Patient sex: M
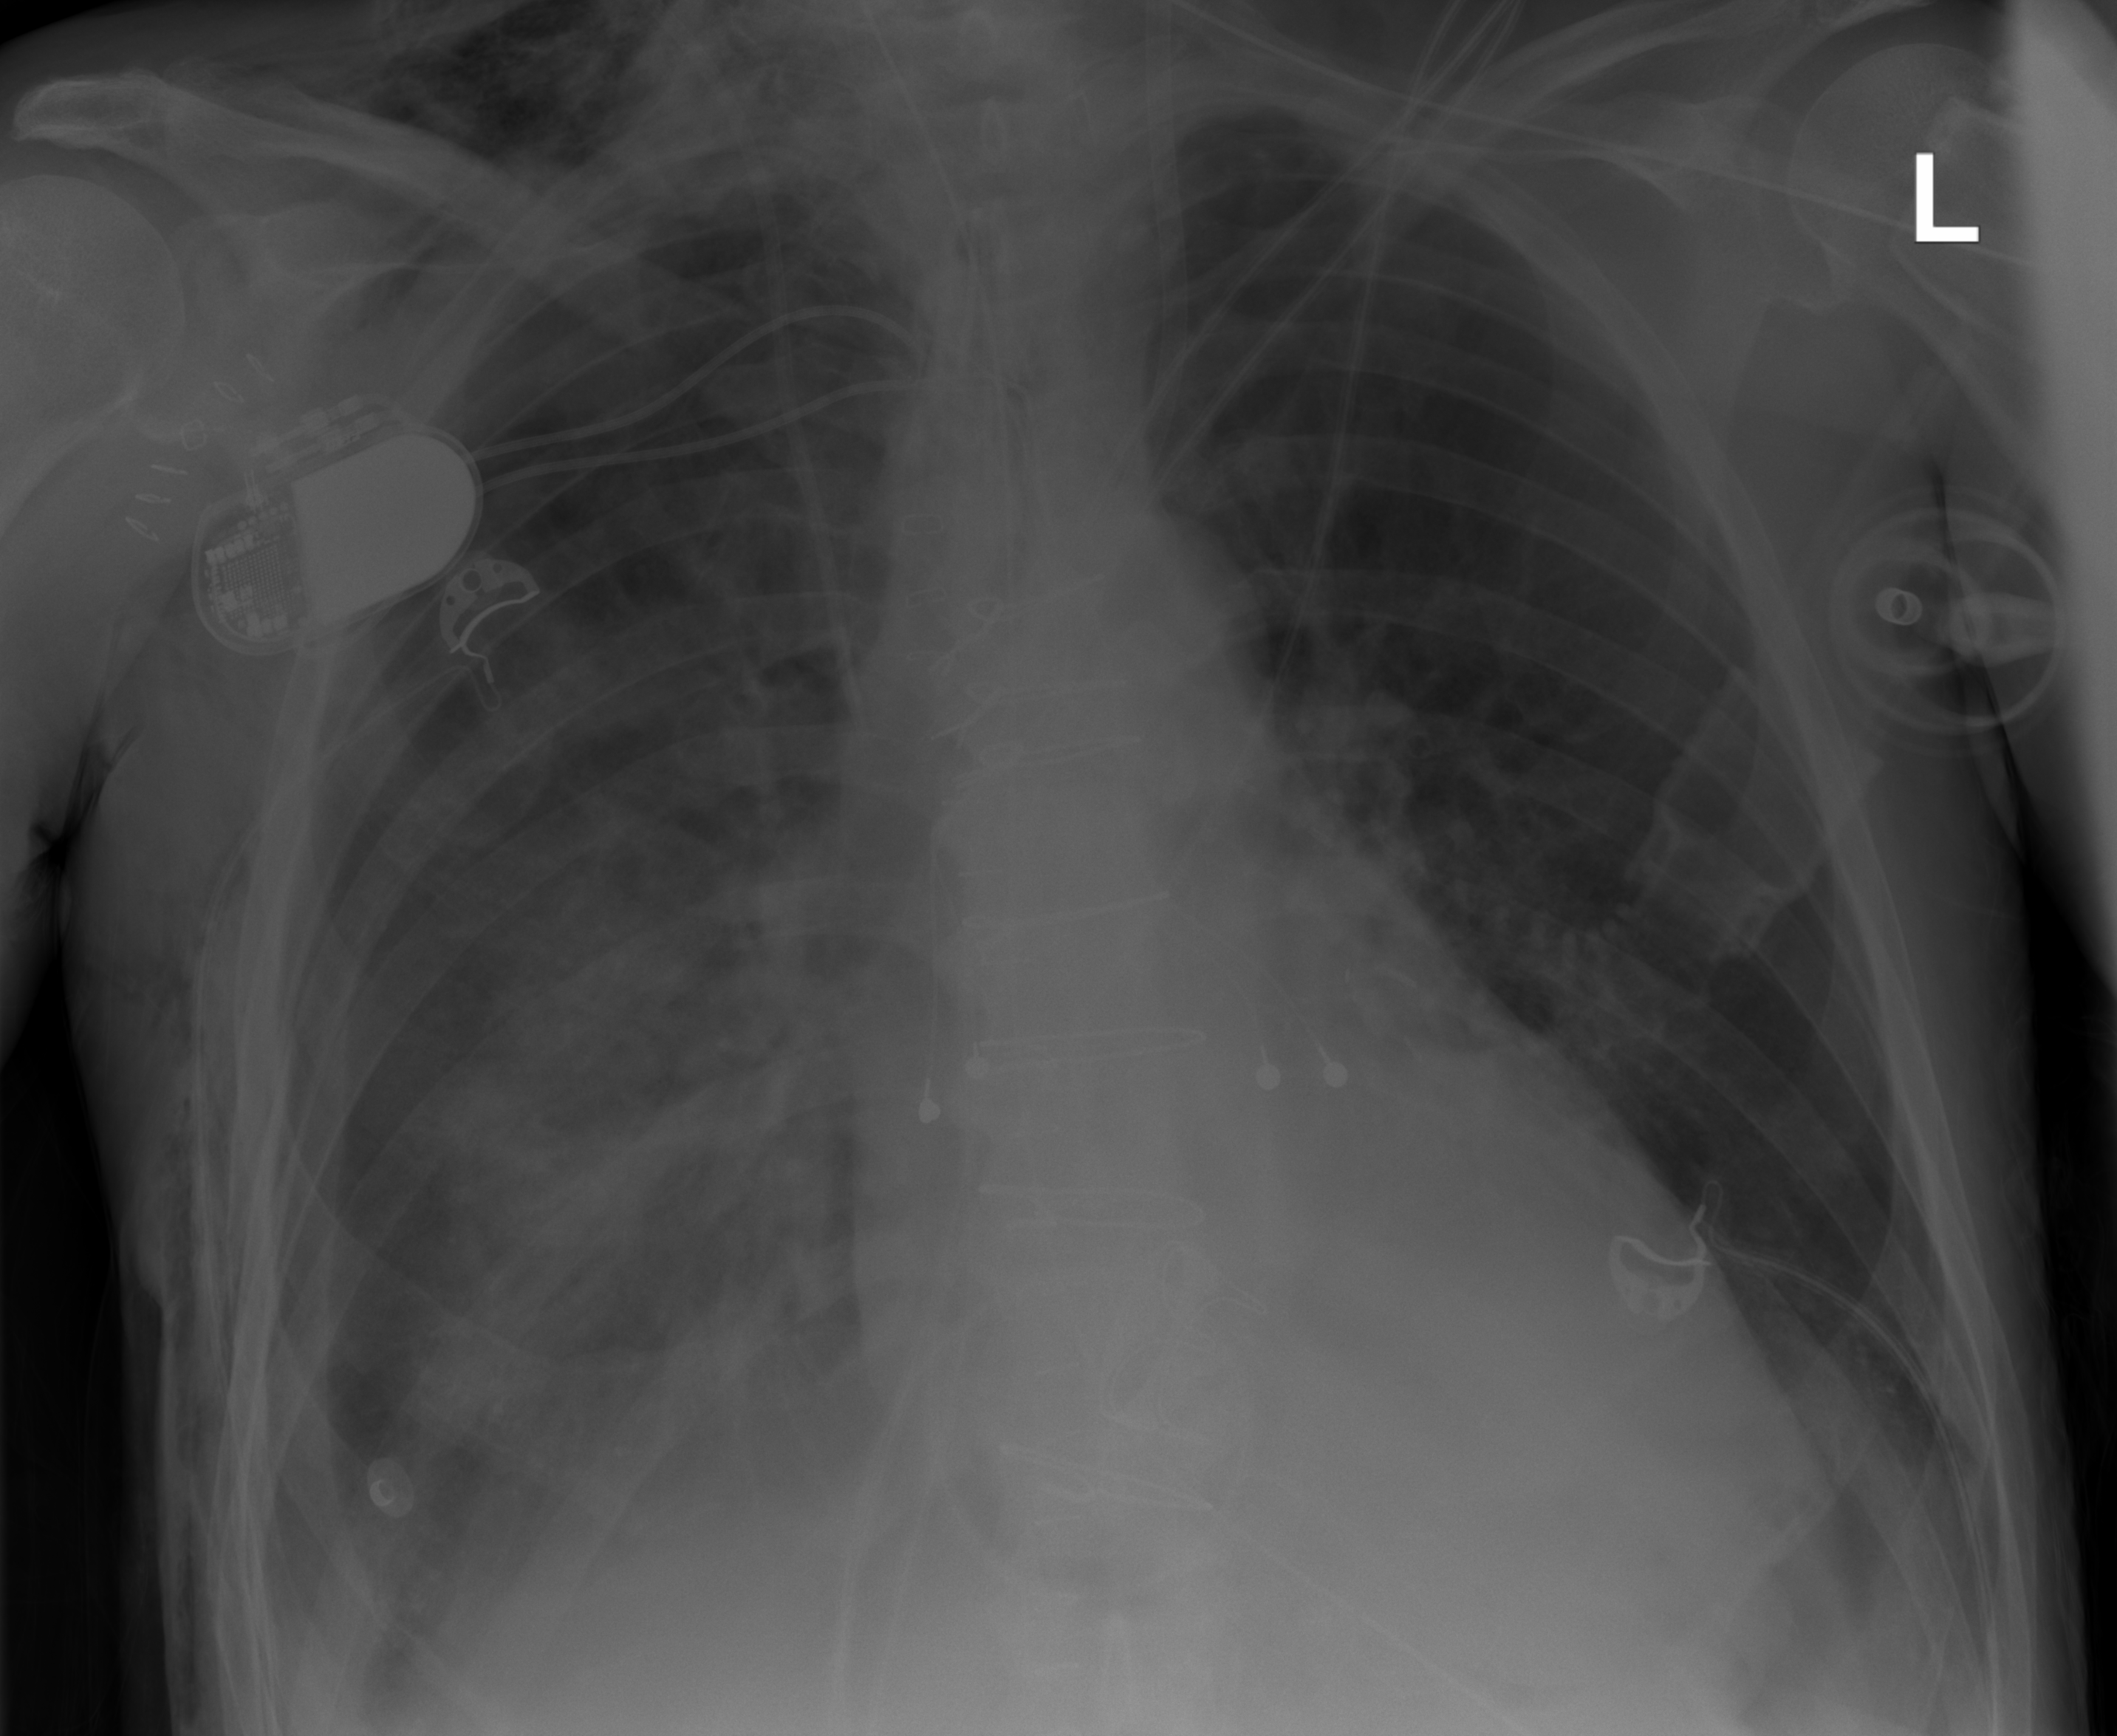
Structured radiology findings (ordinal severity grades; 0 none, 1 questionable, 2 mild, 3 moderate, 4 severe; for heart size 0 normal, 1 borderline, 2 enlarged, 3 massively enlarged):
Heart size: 2
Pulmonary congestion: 2
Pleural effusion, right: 2
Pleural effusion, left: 2
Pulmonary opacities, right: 2
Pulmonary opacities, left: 0
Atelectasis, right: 3
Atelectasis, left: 0